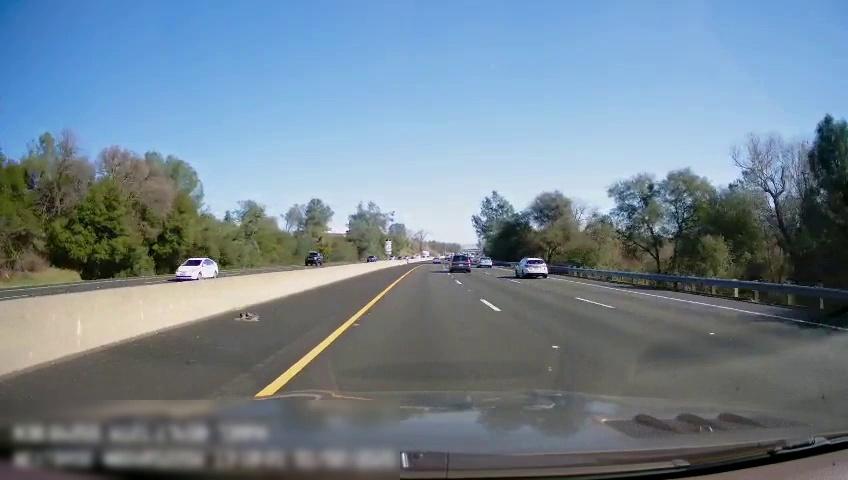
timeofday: Day
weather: Sunny
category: Drivable Space
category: Drivable Space
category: Vehicles | Car
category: Vehicles | SUV
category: Vehicles | SUV
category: Vehicles | SUV
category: Vehicles | SUV
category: Vehicles | Car
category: Vehicles | Car
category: Lanes | Opposite Lane
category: Lanes | Current Lane
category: Lanes | Current Lane
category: Lanes | Alternate Lane
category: Lanes | Alternate Lane
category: Traffic | Signs